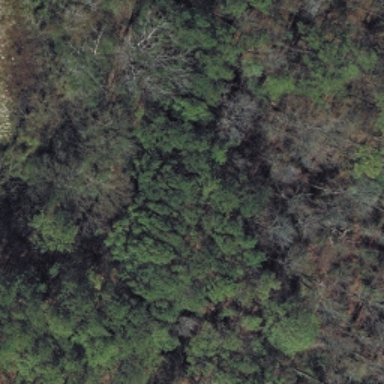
This is a forest with green and grey plants .